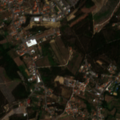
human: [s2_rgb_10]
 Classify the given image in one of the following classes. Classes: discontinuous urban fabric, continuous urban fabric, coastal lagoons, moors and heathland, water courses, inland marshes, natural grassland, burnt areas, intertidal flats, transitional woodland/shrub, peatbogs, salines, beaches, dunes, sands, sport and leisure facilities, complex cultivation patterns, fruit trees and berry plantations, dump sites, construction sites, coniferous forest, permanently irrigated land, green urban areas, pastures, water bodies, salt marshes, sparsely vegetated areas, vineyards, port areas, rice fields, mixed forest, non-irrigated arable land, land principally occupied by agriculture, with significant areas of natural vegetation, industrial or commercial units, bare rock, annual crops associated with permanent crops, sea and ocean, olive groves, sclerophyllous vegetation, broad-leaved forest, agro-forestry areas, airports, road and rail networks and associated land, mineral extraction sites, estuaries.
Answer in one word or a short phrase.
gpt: continuous urban fabric, complex cultivation patterns, coniferous forest, transitional woodland/shrub